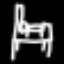
Label: bed